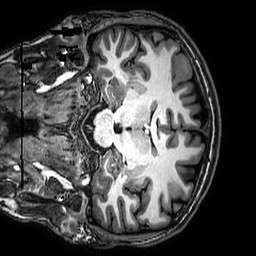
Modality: T1w
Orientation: coronal
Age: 24
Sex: male
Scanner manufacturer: philips
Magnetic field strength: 3 T
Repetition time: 0.008132 s
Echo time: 0.003735 s